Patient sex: M
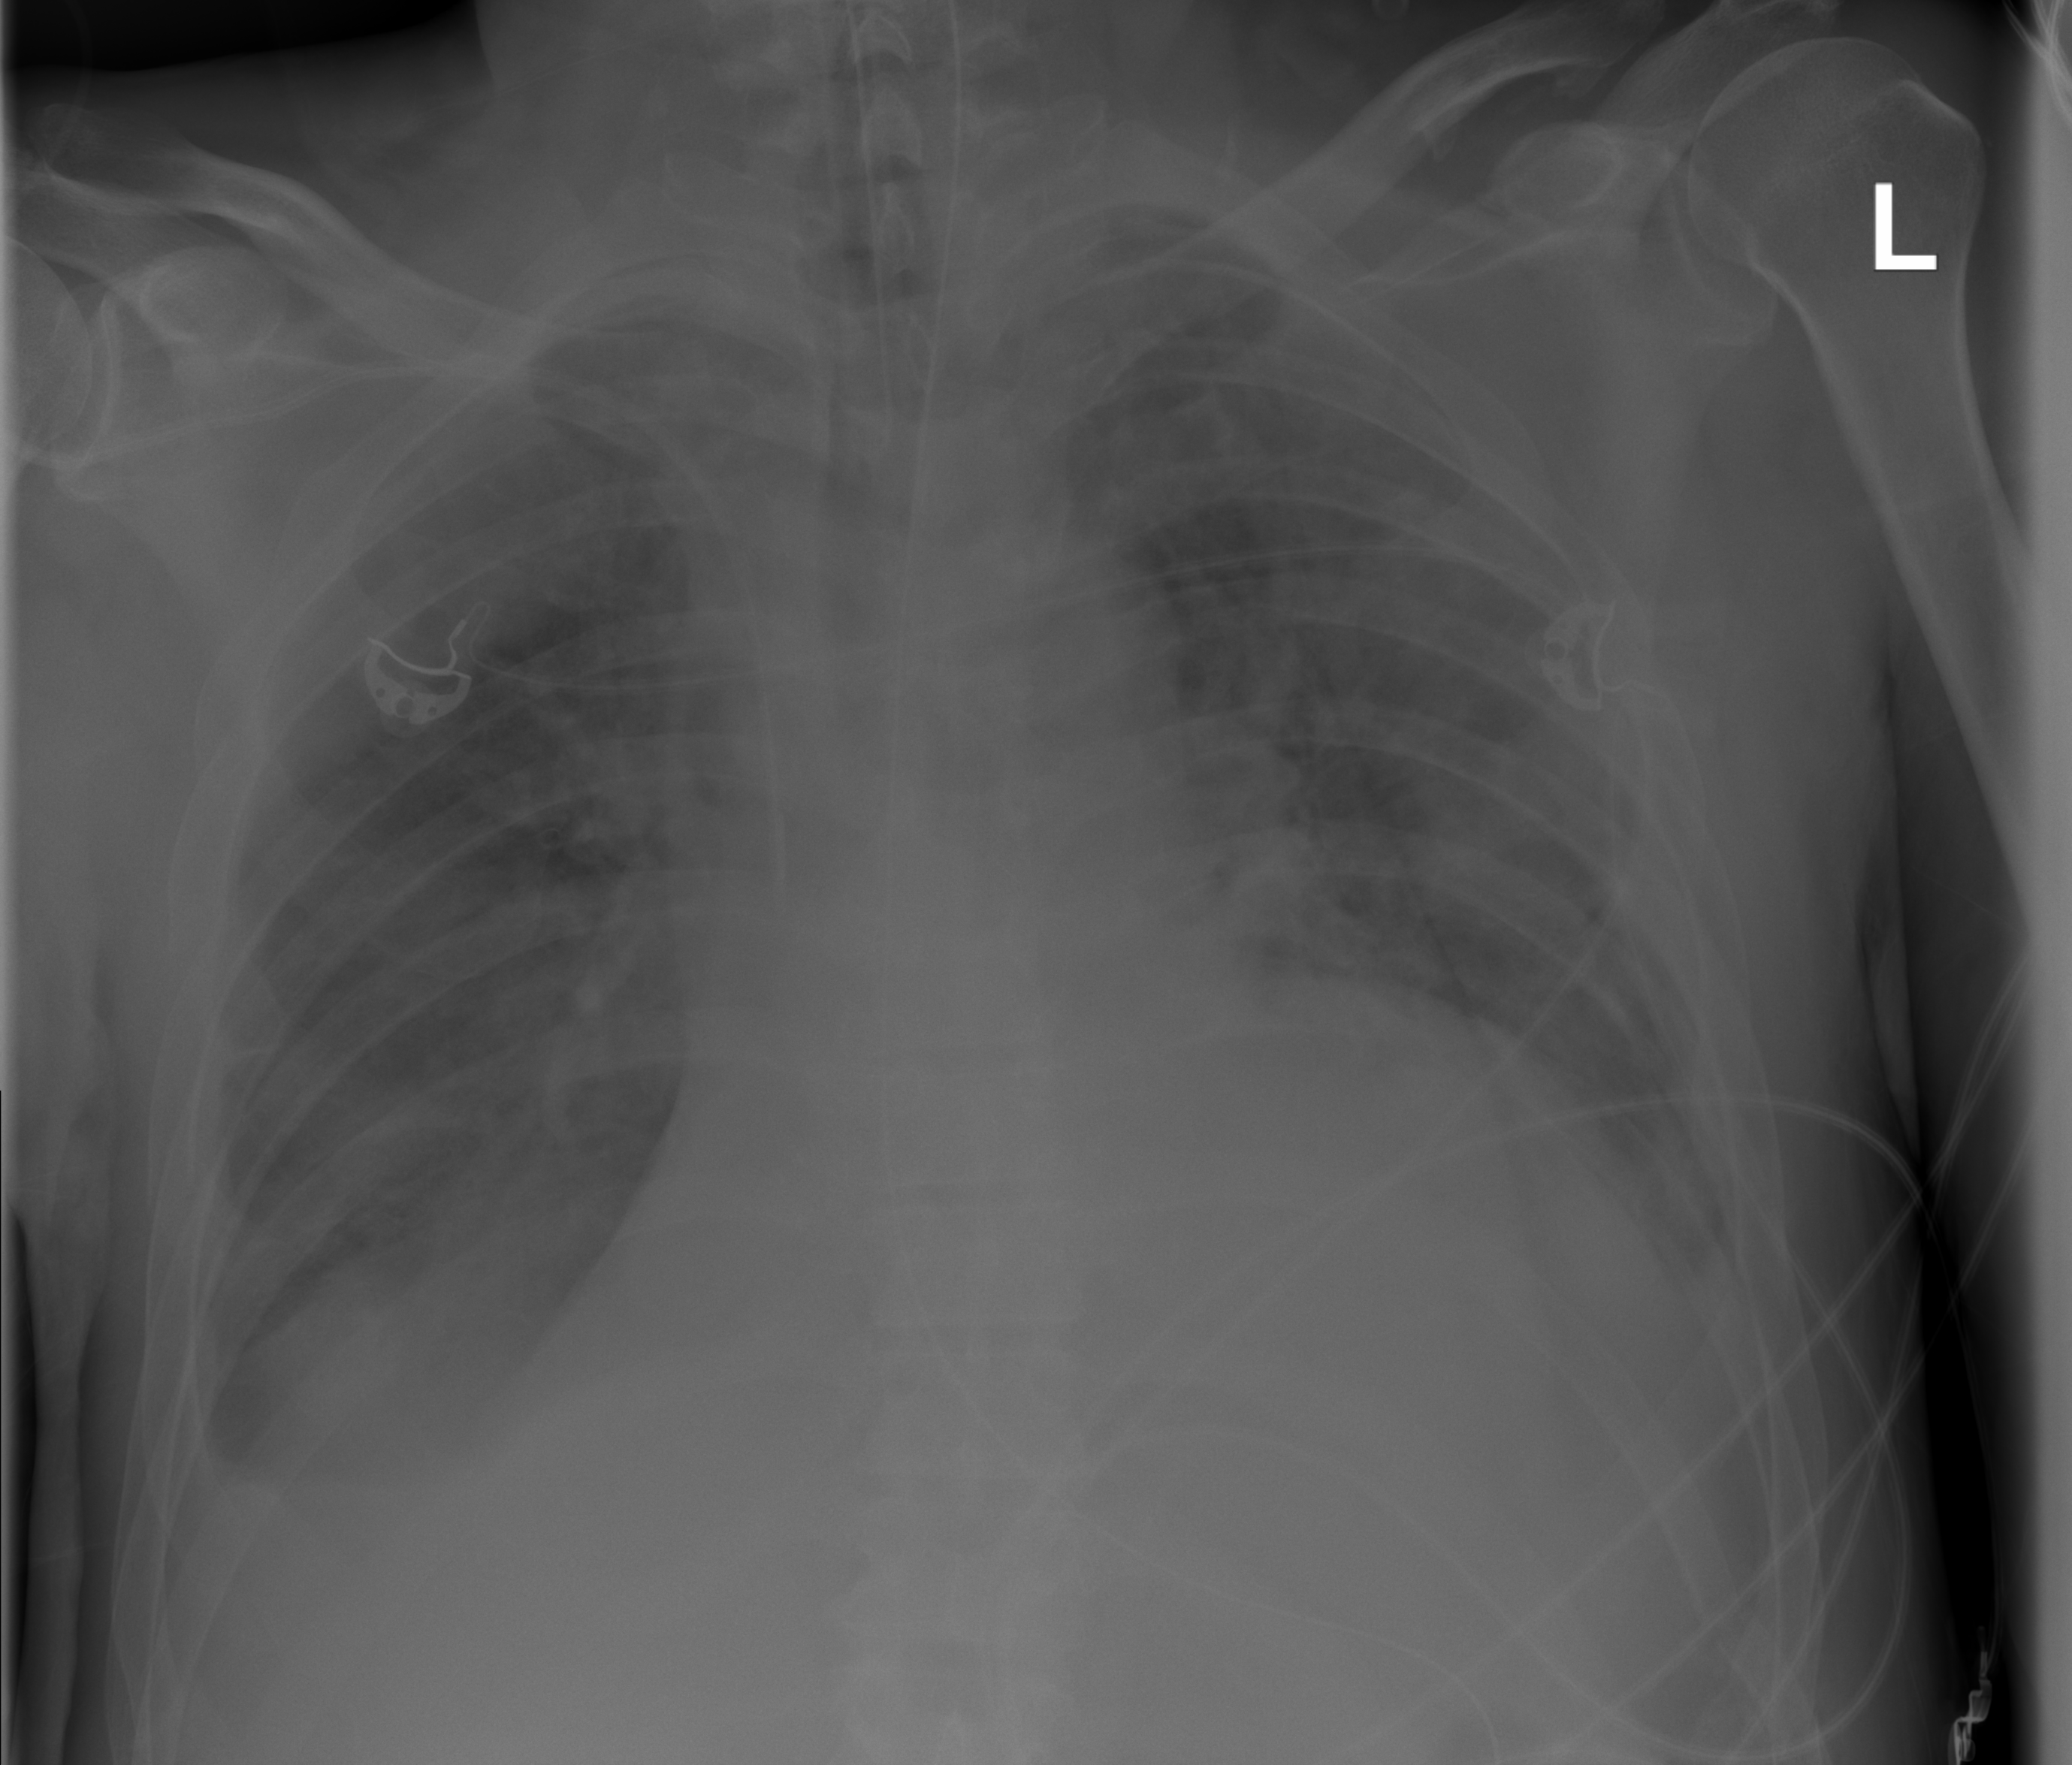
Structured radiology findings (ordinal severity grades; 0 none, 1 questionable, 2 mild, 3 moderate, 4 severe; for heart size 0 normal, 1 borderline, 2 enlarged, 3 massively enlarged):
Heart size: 2
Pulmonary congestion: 1
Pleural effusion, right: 2
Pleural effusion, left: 2
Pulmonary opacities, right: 1
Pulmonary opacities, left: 1
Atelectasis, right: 2
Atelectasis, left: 1